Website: walmart
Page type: billing-address
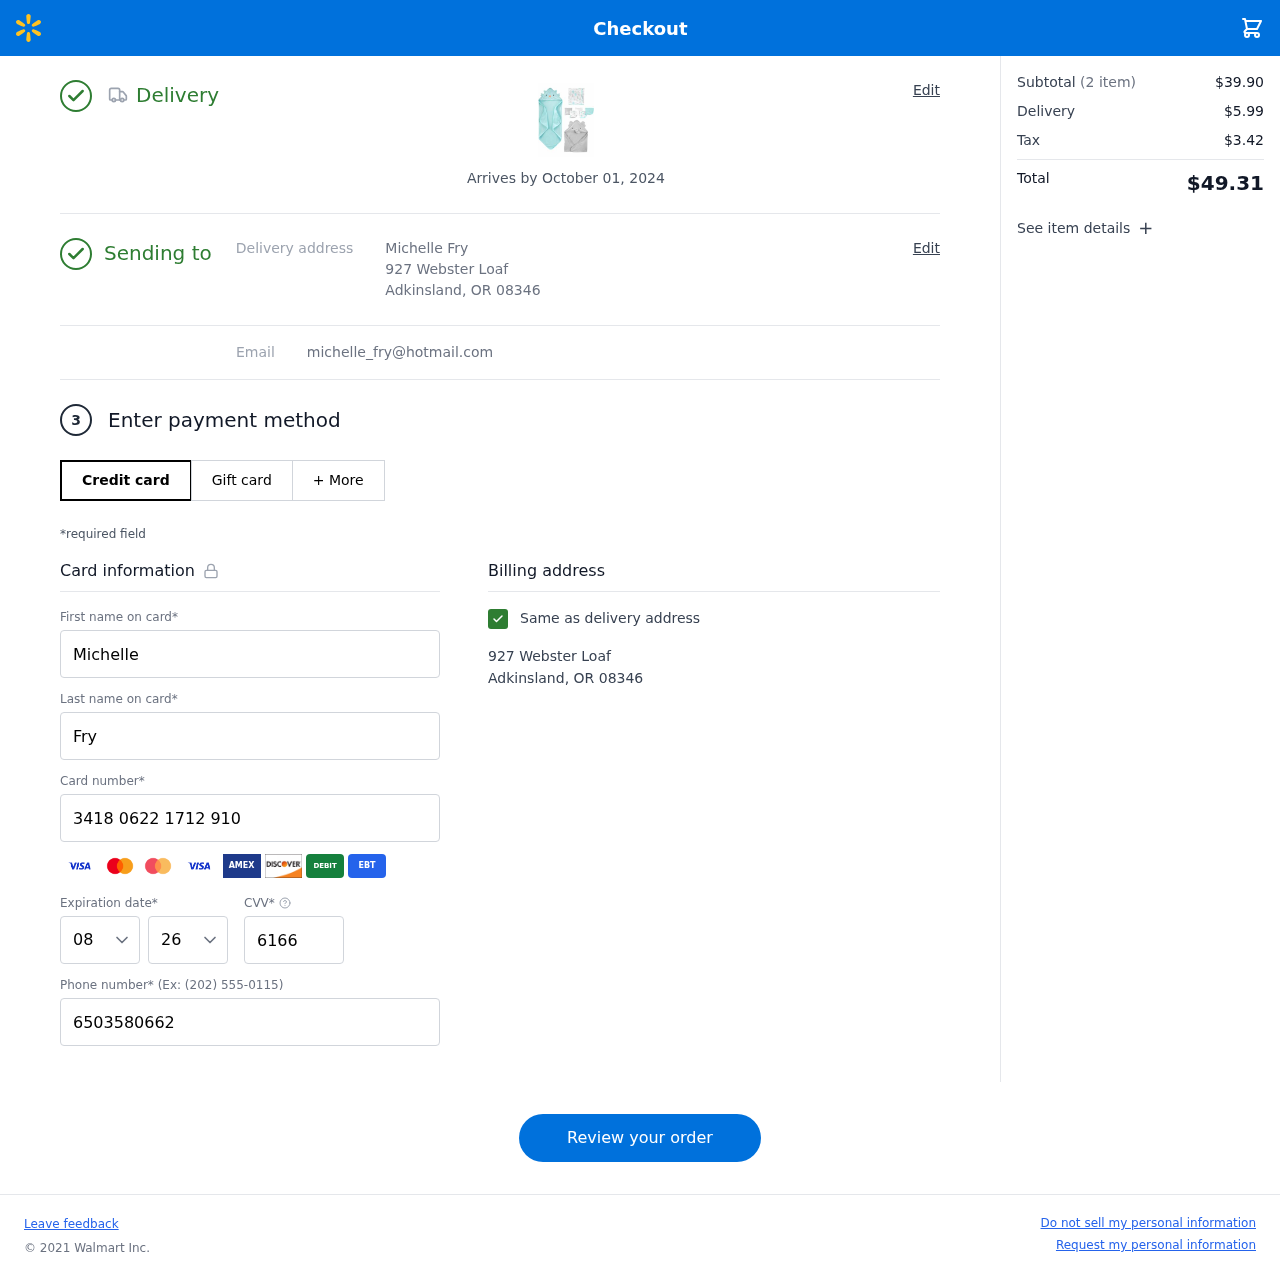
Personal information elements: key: PII_CARD_CVV
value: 6166
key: PII_CARD_EXPIRY_MONTH
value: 08
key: PII_CARD_EXPIRY_YEAR
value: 26
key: PII_CARD_NUMBER
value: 3418 0622 1712 910
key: PII_EMAIL
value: michelle_fry@hotmail.com
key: PII_FIRSTNAME
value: Michelle
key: PII_FULLNAME
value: Michelle Fry
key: PII_LASTNAME
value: Fry
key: PII_PHONE
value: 6503580662
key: PII_STREET
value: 927 Webster Loaf
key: PII_CITY_STATE_ZIP
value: Adkinsland, OR 08346
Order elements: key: ORDER_DELIVERY_DATE
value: Arrives by October 01, 2024
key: ORDER_NUM_ITEMS
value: (2 item)
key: ORDER_SUBTOTAL
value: $39.90
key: ORDER_SHIPPING_COST
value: $5.99
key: ORDER_TAX
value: $3.42
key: ORDER_TOTAL
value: $49.31